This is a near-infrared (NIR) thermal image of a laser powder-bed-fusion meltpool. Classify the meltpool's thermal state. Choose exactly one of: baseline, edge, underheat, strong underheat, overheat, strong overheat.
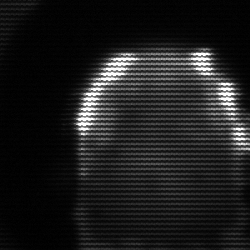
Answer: baseline